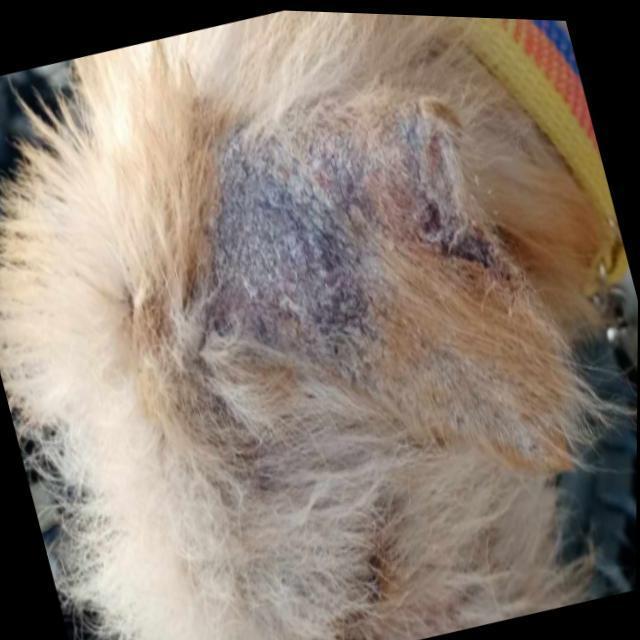
Canine demodicosis (Demodex mange) — caused by Demodex canis mites. Presents with alopecia, follicular papules, pustules, and comedones. Often localized on face and forelimbs.